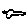
Label: bird